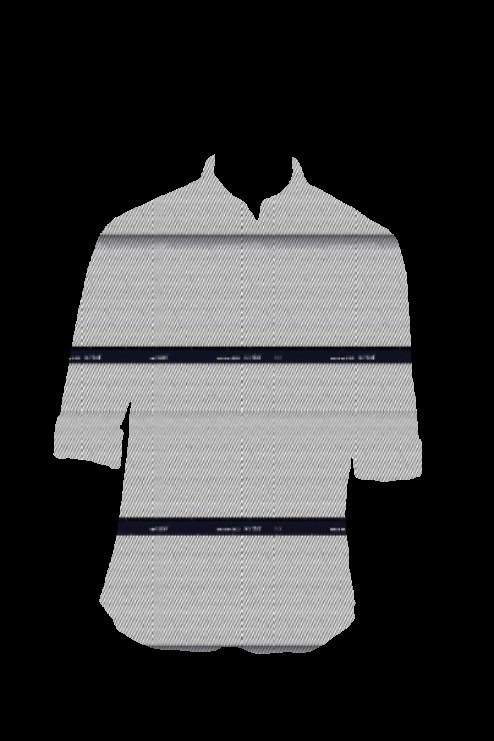
grey navy stripe tee